Question: I have a method that looks like this :
'''
Function ExecuteAndLogError(Of TResult)(ByVal code As Func(Of TResult), _
ByVal sql As String, _
Optional ByVal parameters As SqlParameterCollection = Nothing) As TResult
End Function
'''
I am getting this compiler error :
> 'Func' is ambiguous in the namespace 'System'.
This is the line that has the problem
'Func(Of TResult)'
These are my references for the website

This is what I'm importing
- - - - -
Did I forget to import something or add a reference to something?
I recently upgrade my website from Visual Studio 2005 to Visual Studio 2008.
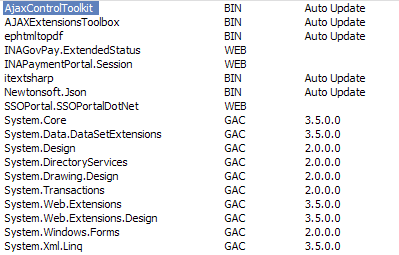
Answer: Here is what I did to fix this problem.
I went to the object explorer in Visual Studio and searched for 'Func'. I had two references to everything in 'System' because I had imported a library, Newtonsoft.Json. Because I had upgraded my website from 2005 to 2008 Newtonsoft was still referencing the 2.0 framework. So, I just deleted my reference to Newtonsoft and that fixed my problem.